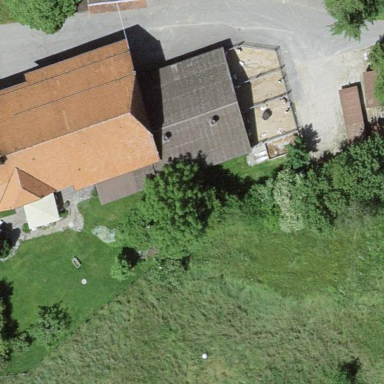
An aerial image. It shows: Farm building.